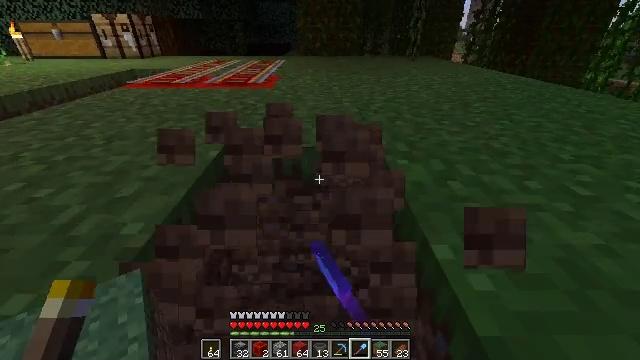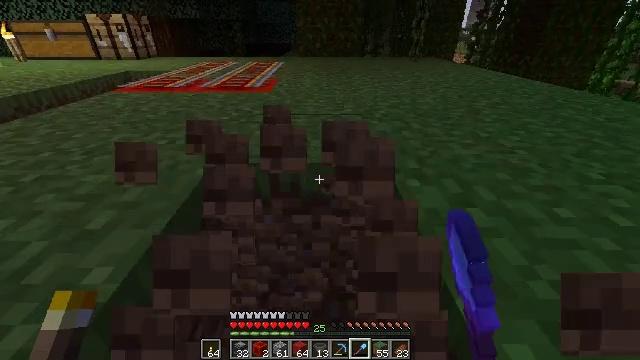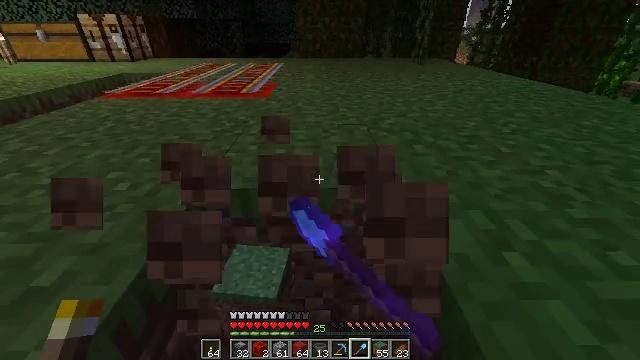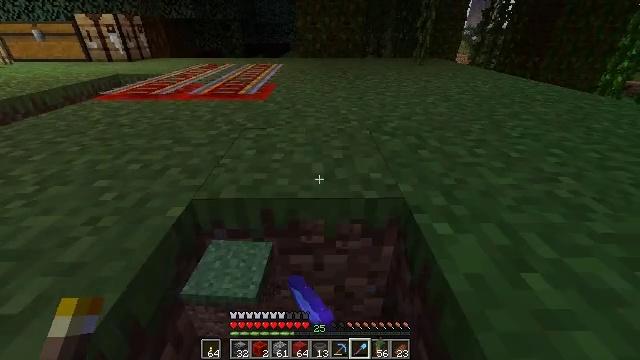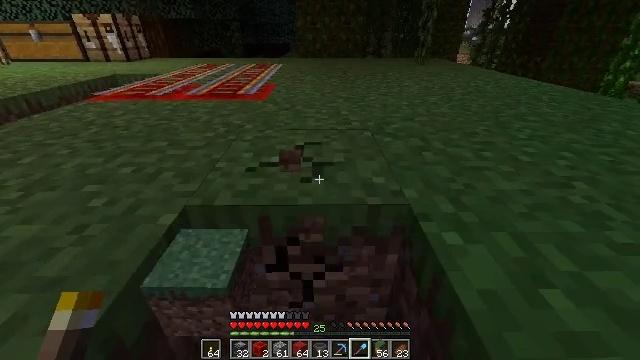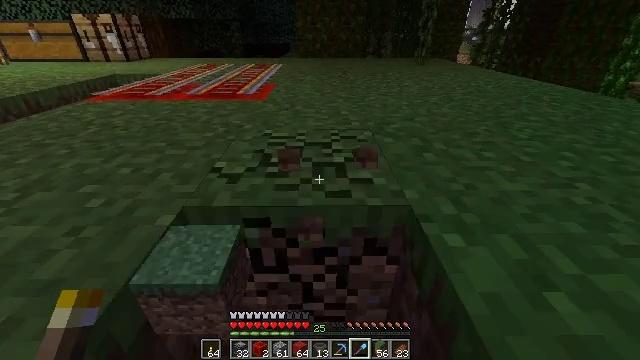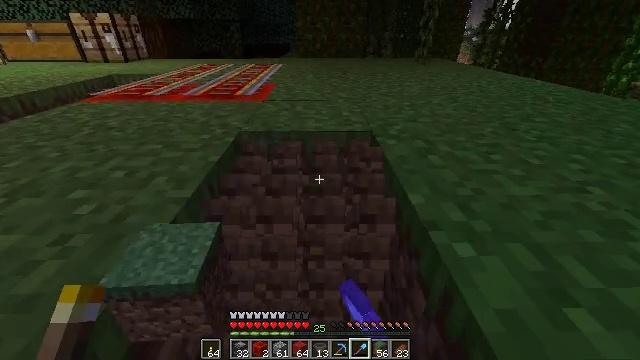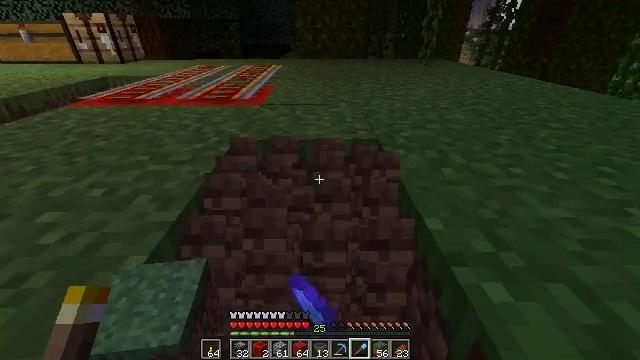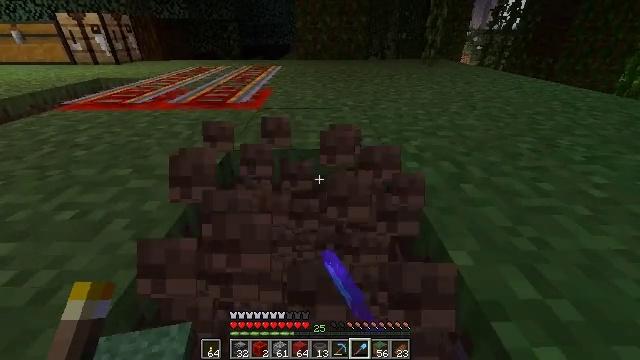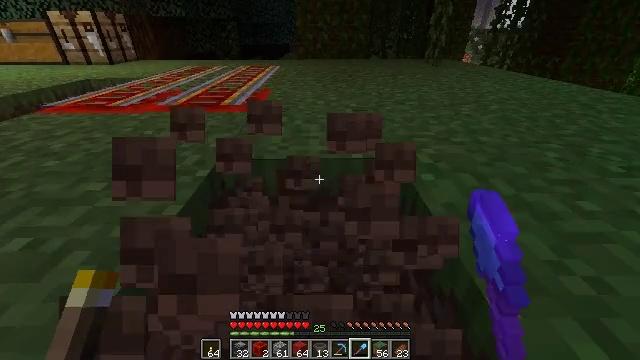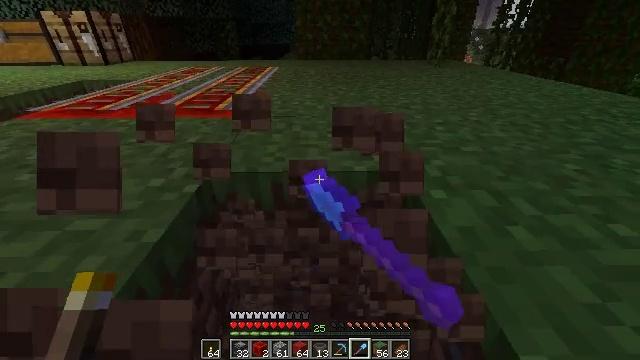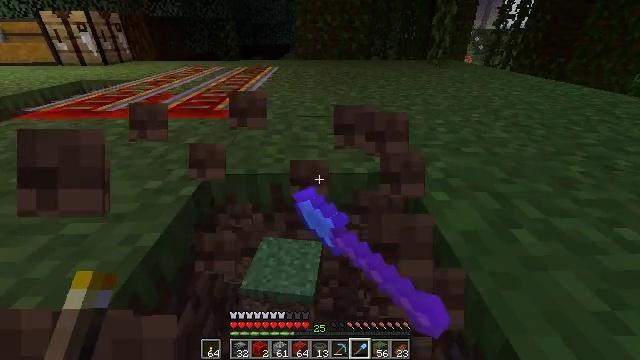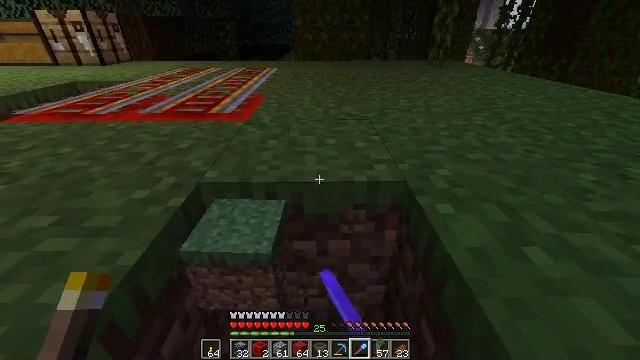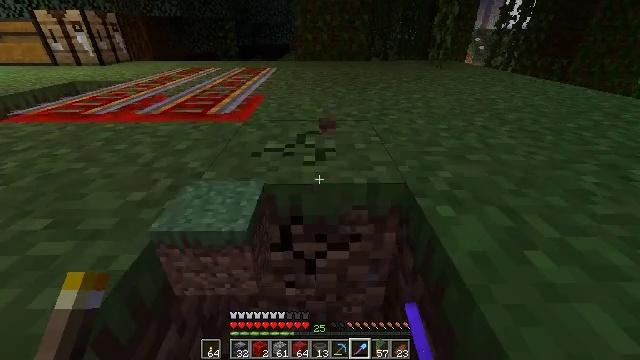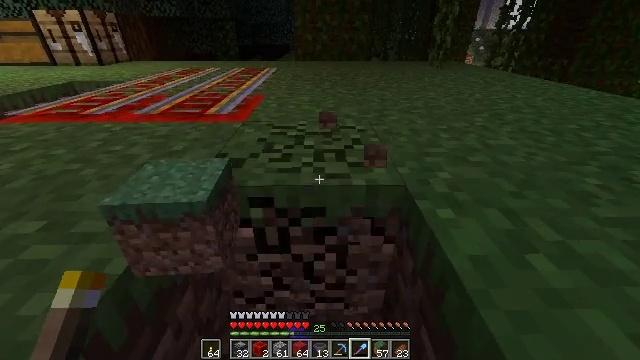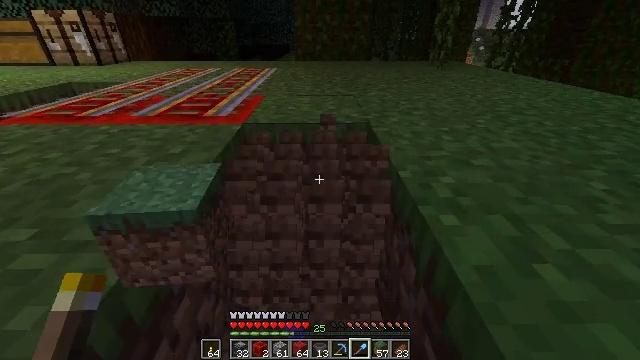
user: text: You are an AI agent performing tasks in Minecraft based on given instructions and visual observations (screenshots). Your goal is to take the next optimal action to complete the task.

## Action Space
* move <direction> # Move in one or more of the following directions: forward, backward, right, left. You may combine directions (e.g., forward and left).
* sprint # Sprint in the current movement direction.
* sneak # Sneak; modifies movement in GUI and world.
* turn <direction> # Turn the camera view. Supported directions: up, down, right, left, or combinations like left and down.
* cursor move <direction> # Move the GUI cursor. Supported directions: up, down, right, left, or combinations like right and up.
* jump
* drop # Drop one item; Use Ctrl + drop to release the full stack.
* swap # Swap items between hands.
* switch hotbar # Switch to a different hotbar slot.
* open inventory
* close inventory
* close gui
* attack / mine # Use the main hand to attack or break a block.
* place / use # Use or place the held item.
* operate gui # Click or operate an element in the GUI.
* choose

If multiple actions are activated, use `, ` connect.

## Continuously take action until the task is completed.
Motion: motion action
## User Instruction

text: Gather grass block for landscaping.
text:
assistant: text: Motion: move forward, attack / mine
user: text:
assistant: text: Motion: move forward, attack / mine
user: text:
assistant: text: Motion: attack / mine
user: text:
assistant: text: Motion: attack / mine
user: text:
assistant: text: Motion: attack / mine
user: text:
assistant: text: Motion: move forward, attack / mine
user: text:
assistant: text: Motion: move forward, attack / mine
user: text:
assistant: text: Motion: move forward, attack / mine
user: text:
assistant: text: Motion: move forward, attack / mine
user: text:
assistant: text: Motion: attack / mine
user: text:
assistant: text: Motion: attack / mine
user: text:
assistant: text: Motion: attack / mine
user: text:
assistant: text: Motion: attack / mine
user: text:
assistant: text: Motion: attack / mine
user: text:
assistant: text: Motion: move forward, attack / mine
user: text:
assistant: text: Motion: move forward, attack / mine
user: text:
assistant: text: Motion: move forward, attack / mine
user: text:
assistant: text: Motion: attack / mine
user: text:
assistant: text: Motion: attack / mine
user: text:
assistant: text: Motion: attack / mine
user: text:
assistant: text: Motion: attack / mine
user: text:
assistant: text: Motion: attack / mine
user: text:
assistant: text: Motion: move forward, attack / mine
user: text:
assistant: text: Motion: move forward, attack / mine
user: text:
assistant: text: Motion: move forward, attack / mine
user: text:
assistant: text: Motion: move forward, attack / mine
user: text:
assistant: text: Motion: attack / mine
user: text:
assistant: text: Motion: attack / mine
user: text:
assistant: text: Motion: attack / mine
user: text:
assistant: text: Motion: attack / mine